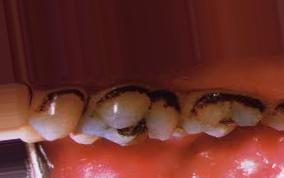
Condition: Tooth Discoloration